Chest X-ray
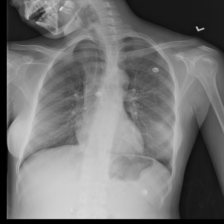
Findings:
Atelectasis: negative
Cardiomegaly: negative
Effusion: negative
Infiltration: negative
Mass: negative
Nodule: negative
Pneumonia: negative
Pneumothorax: negative
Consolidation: negative
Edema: negative
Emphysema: negative
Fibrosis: negative
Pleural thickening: negative
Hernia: negative